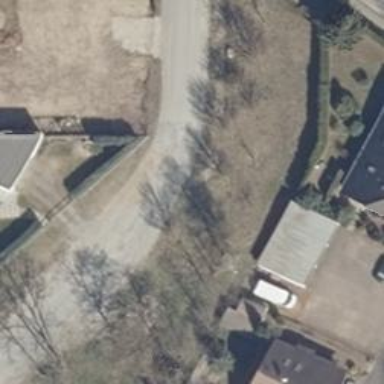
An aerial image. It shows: Residential road.